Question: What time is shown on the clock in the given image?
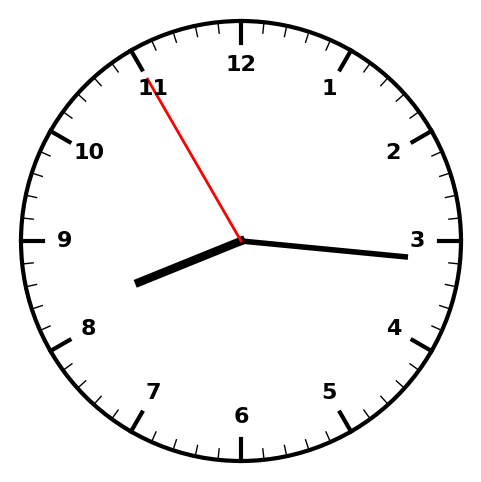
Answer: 08:15:55